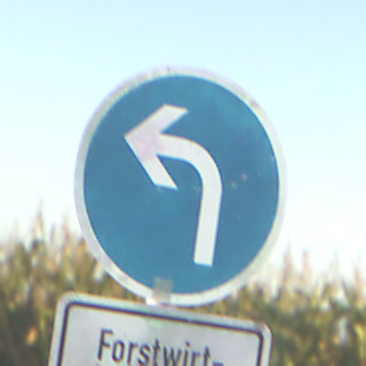
Verkehrszeichen: VorgeschriebeneFahrtrichtungLinks
Zusatzzeichen unten: BesondereFahrzeugeUndTransportgueter7
Umgebung: Outdoor, RoadRail
Tageszeit: SunriseSunset
Wetter: Clear
Licht: Natural
Jahreszeit: NotSpecified
Kontrast: HighContrast